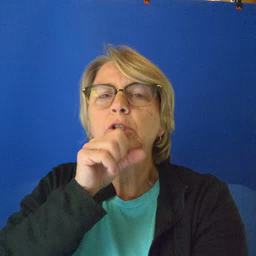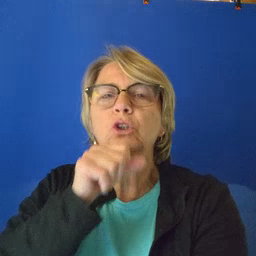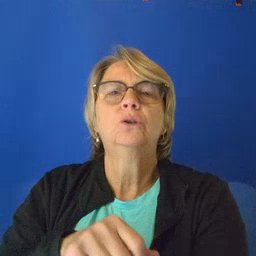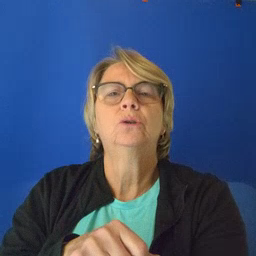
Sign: orange